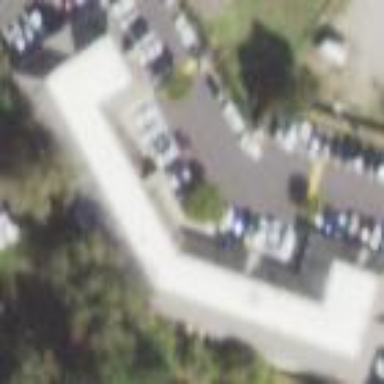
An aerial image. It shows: Clinic building offering healthcare services.